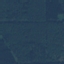
Land use / land cover class: Forest